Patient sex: M
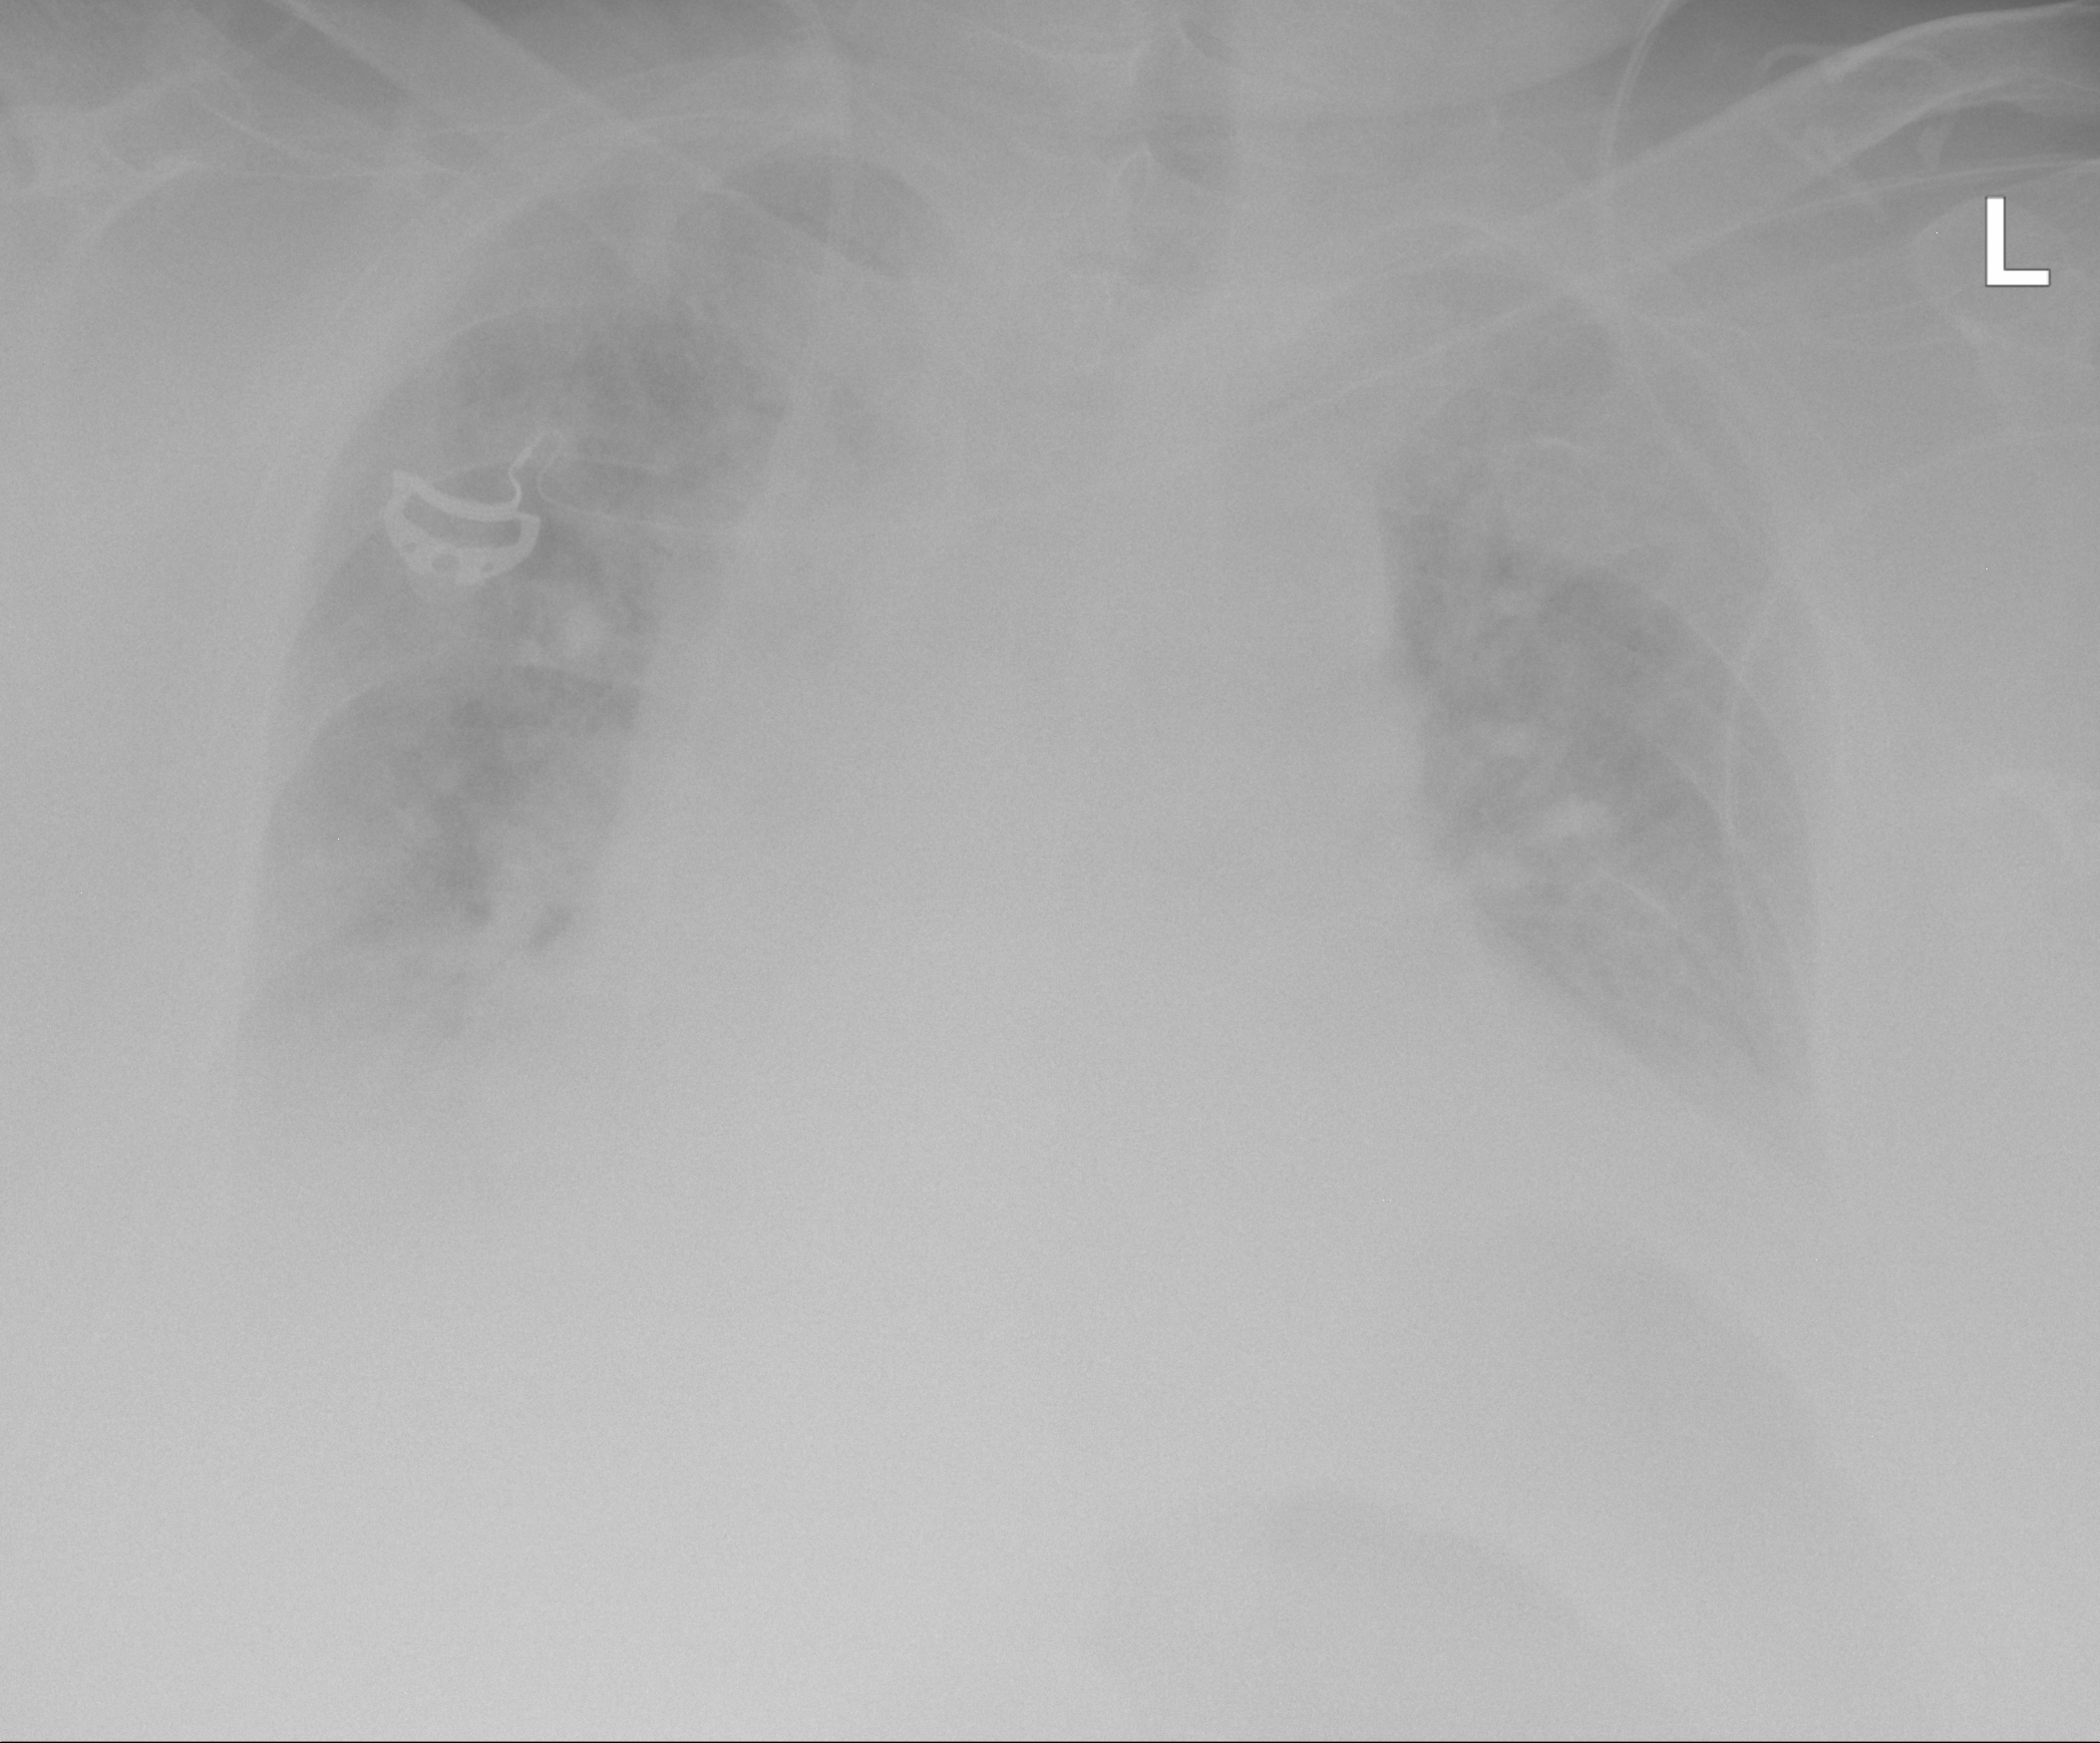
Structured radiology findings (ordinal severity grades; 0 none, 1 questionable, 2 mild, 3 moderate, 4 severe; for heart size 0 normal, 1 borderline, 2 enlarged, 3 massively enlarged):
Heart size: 2
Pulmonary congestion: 3
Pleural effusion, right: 3
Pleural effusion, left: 3
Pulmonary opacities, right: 0
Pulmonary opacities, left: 0
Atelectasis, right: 2
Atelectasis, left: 2